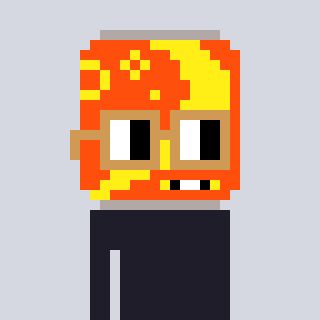
a pixel art character with square brown glasses, a pop-shaped head and a gunk-colored body on a cool background